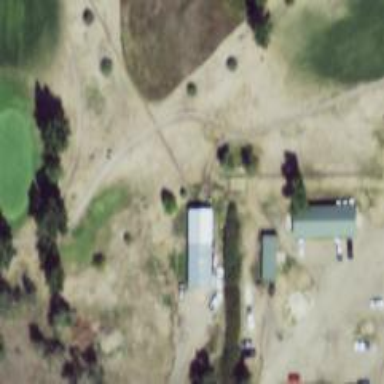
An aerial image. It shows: Service road designated as golf cart path.